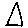
Label: triangle